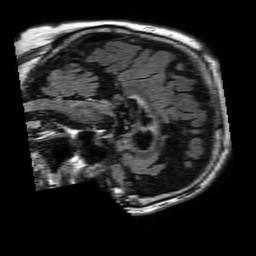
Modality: FLAIR
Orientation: sagittal
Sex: male
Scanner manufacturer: philips
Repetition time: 11 s
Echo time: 0.125 s